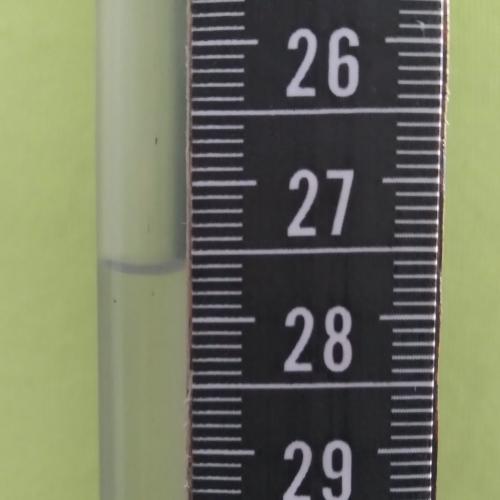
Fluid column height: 27.6 cm